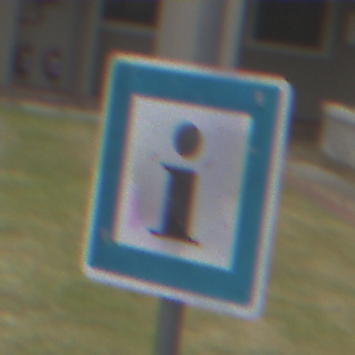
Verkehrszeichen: Informationsstelle
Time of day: Midday
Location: Outdoor (Urban)
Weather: Overcast
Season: NotSpecified
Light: Natural